RGB frame:
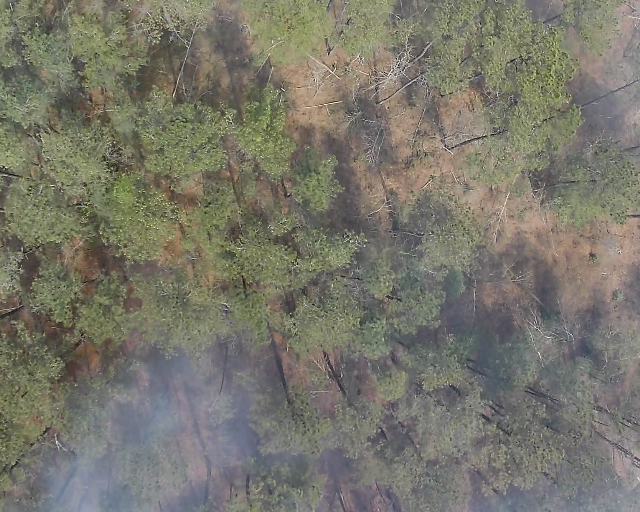
Thermal frame:
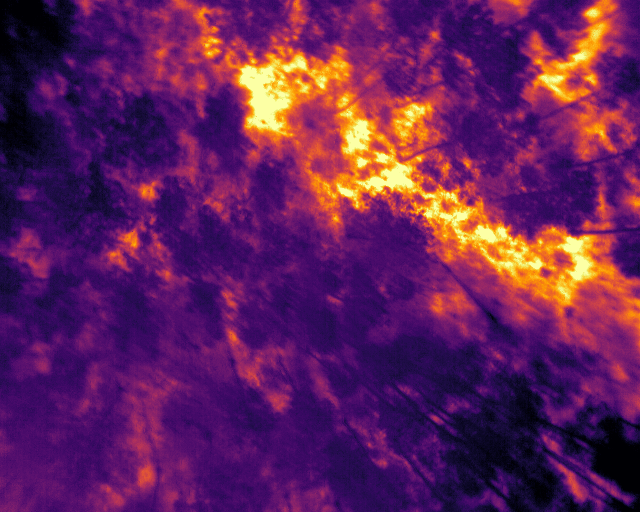
Captured: 2026-02-26 02:28:04
Pixels at or above 80 °C: 0 (fraction of frame: 0)